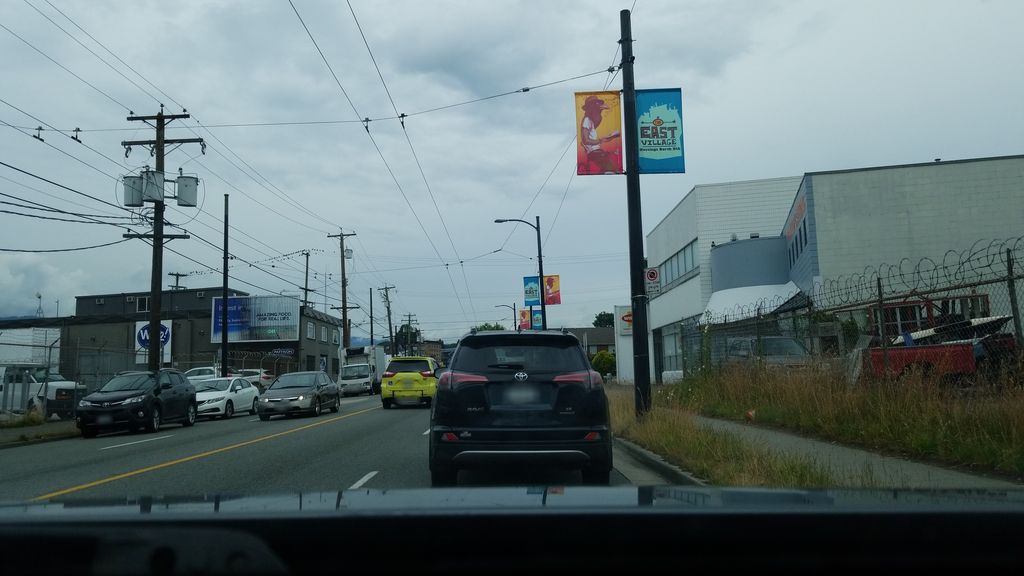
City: vancouver